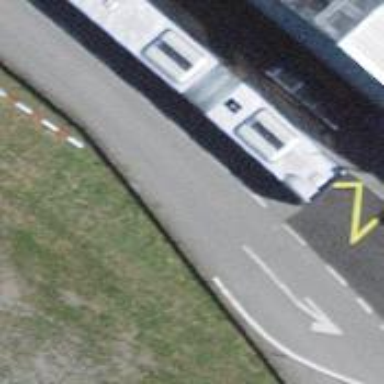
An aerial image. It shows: Bus stop with sheltered platform for public transport.